Question: I'm rewrite default template of ListBoxItems & ListBox. Here MainWindow.xaml
'''
<Window x:Class="NestedBindingTry.MainWindow"
xmlns="http://schemas.microsoft.com/winfx/2006/xaml/presentation"
xmlns:x="http://schemas.microsoft.com/winfx/2006/xaml"
Loaded="Window_Loaded"
Title="MainWindow" Height="350" Width="525">
<Grid>
<Grid.Resources>
<Style TargetType="ListBox">
<Setter Property="Template">
<Setter.Value>
<ControlTemplate TargetType="ListBox">
<StackPanel
IsItemsHost="True"
FocusManager.IsFocusScope="False"
/>
</ControlTemplate>
</Setter.Value>
</Setter>
</Style>
</Grid.Resources>
<StackPanel FocusManager.IsFocusScope="True"
KeyboardNavigation.ControlTabNavigation="Cycle"
KeyboardNavigation.DirectionalNavigation="Cycle">
<StackPanel>
<CheckBox Content="SelectAll" />
</StackPanel>
<ListBox SelectionMode="Multiple" Name="M" ItemsSource="{Binding}" FocusManager.IsFocusScope="False">
<ListBox.Resources>
<Style TargetType="ListBoxItem">
<Setter Property="Template">
<Setter.Value>
<ControlTemplate TargetType="ListBoxItem">
<Grid>
<VisualStateManager.VisualStateGroups>
<VisualStateGroup x:Name="SelectionStates">
<VisualState x:Name="Unselected">
<Storyboard>
<BooleanAnimationUsingKeyFrames Storyboard.TargetName="CheckBox"
Storyboard.TargetProperty="IsChecked">
<DiscreteBooleanKeyFrame KeyTime="0"
Value="False" />
</BooleanAnimationUsingKeyFrames>
</Storyboard>
</VisualState>
<VisualState x:Name="Selected">
<Storyboard>
<BooleanAnimationUsingKeyFrames Storyboard.TargetName="CheckBox"
Storyboard.TargetProperty="IsChecked">
<DiscreteBooleanKeyFrame KeyTime="0"
Value="True" />
</BooleanAnimationUsingKeyFrames>
</Storyboard>
</VisualState>
<VisualState x:Name="SelectedUnfocused">
<Storyboard>
<BooleanAnimationUsingKeyFrames Storyboard.TargetName="CheckBox"
Storyboard.TargetProperty="IsChecked">
<DiscreteBooleanKeyFrame KeyTime="0"
Value="True" />
</BooleanAnimationUsingKeyFrames>
</Storyboard>
</VisualState>
</VisualStateGroup>
</VisualStateManager.VisualStateGroups>
<CheckBox Focusable="False"
Name="CheckBox"
Content="{Binding}"
Checked="CheckBox_Checked"
Unchecked="CheckBox_Unchecked"
VerticalAlignment="Center"
Margin="0,0,3,0" />
</Grid>
</ControlTemplate>
</Setter.Value>
</Setter>
</Style>
</ListBox.Resources>
</ListBox>
</StackPanel>
</Grid>
</Window>
'''
Here codeBehind MainWindow.xaml.cs
'''
using System;
using System.Collections.Generic;
using System.Linq;
using System.Text;
using System.Windows;
using System.Windows.Controls;
using System.Windows.Data;
using System.Windows.Documents;
using System.Windows.Input;
using System.Windows.Media;
using System.Windows.Media.Imaging;
using System.Windows.Navigation;
using System.Windows.Shapes;
namespace NestedBindingTry
{
/// <summary>
/// Interaction logic for MainWindow.xaml
/// </summary>
public partial class MainWindow : Window
{
public MainWindow()
{
InitializeComponent();
this.DataContext = new List<string>() { "123", "546", "789"};
}
private void CheckBox_Checked(object sender, RoutedEventArgs e)
{
CheckBox bik = sender as CheckBox;
DependencyObject dob = bik as DependencyObject;
while (dob.GetType() != typeof(ListBox))
{
dob = VisualTreeHelper.GetParent(dob);
}
ListBox my = dob as ListBox;
if (!my.SelectedItems.Contains(bik.DataContext))
my.SelectedItems.Add(bik.DataContext);
}
private void CheckBox_Unchecked(object sender, RoutedEventArgs e)
{
CheckBox bik = sender as CheckBox;
DependencyObject dob = bik as DependencyObject;
while (dob.GetType() != typeof(ListBox))
{
dob = VisualTreeHelper.GetParent(dob);
}
ListBox my = dob as ListBox;
if (my.SelectedItems.Contains(bik.DataContext))
my.SelectedItems.Remove(bik.DataContext);
}
private void Window_Loaded(object sender, RoutedEventArgs e)
{
this.M.SelectedItems.Add(((IList<string>)this.DataContext)[0]);
this.M.SelectedItems.Add(((IList<string>)this.DataContext)[2]);
}
}
}
'''
Main idea I want to achive - is to create checkable ListBox. One feature I want to have - is 'Select All' 'CheckBox'. But here the problem. SelectAll 'CheckBox' is not laying inside 'ListBox'. So its under it.
I want that focus worked like SelectAll 'CheckBox' lay inside 'ListBox'. It means, that when I click key, focus should go to the next 'CheckBox'. In my case, if ListBox have more than 1 item, its just change focus between two 'CheckBox'es - between SelectAll CheckBox and first from 'ListBox' item. But I want it goes down to the next 'ListBox' item. I try to play with 'FocusManager's' properties, but nothing happens.
Any suggestion...?

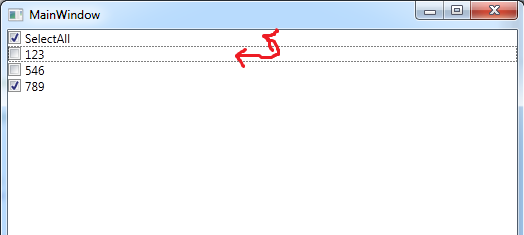
Answer: Use 'ItemsControl' instead of 'ListBox'.... the 'ListBox' hails from 'Selector' base class and this class somehow overrides simple Tab based focus for its items with 'Control + Up / Down Arrow' in its 'ItemsPanel'.
When I used 'ItemsControl' it worked.